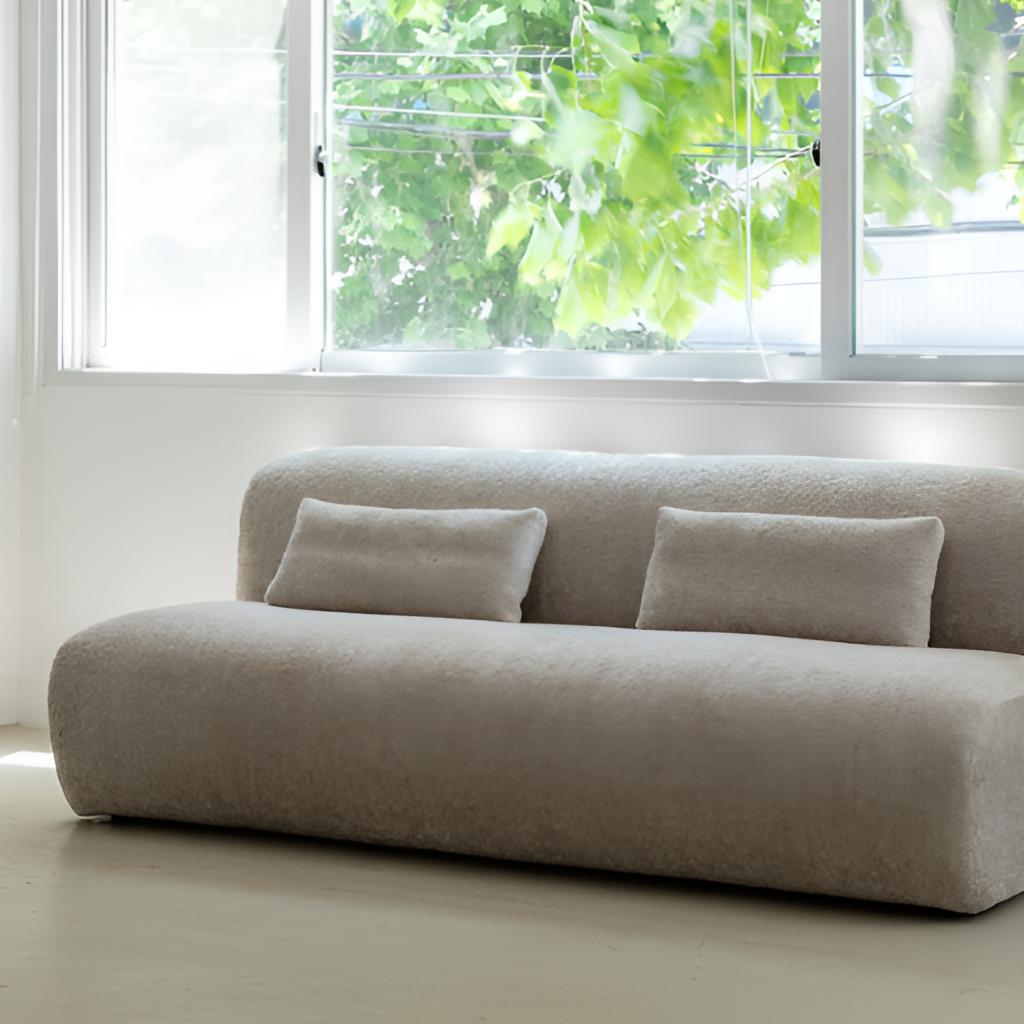
beige fabric sofa, living room, paint wallpaper, with solid pattern, minimalist, beige wood flooring, with plank pattern